Aerial crown-view tile of a tropical tree (Barro Colorado Island, Panama), acquired 20250414:
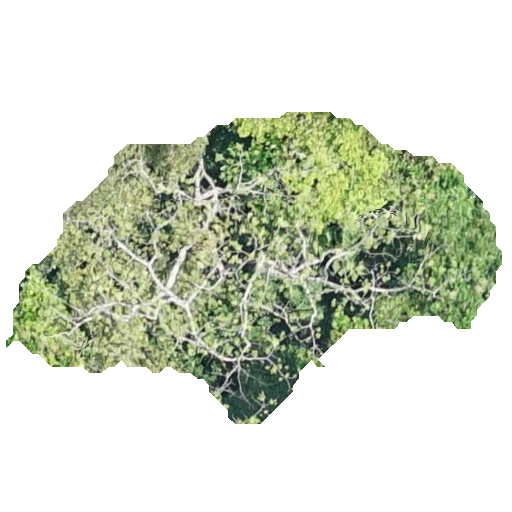
Species: Spondias radlkoferi
GBIF accepted scientific name: Spondias radlkoferi
Crown area: 141.186 m²